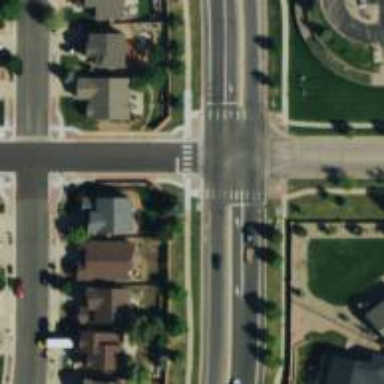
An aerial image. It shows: Unmarked road crossing.